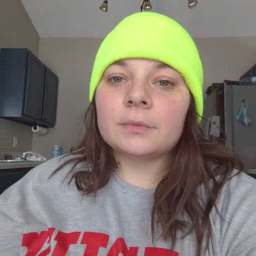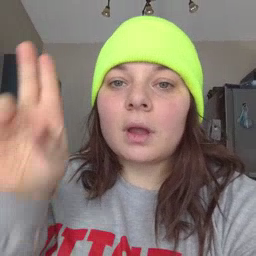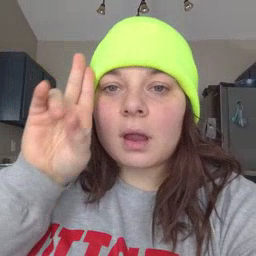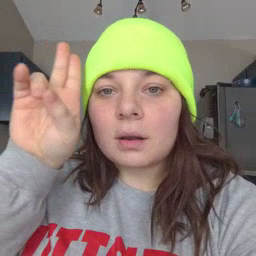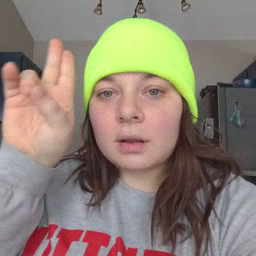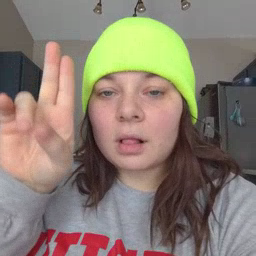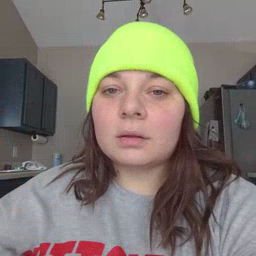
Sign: uncle